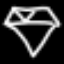
Label: diamond